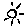
Label: sun